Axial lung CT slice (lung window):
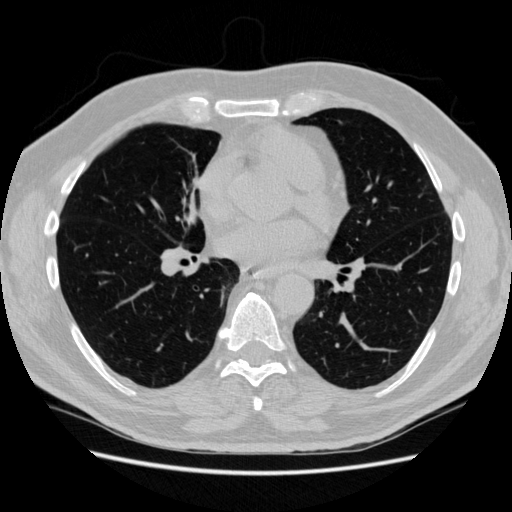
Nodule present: no